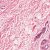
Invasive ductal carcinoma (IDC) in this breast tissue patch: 0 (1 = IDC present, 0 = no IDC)